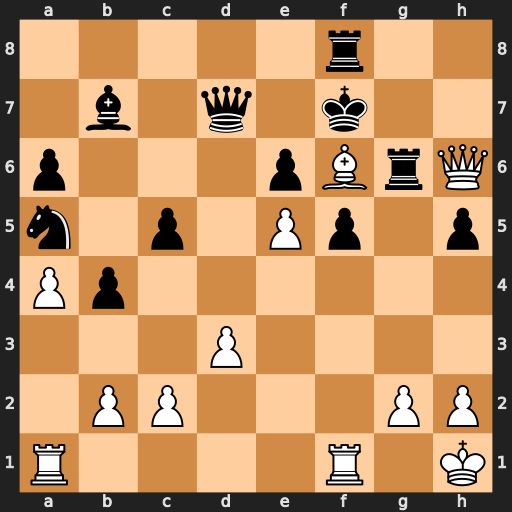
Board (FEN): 5r2/1b1q1k2/p3pBrQ/n1p1Pp1p/Pp6/3P4/1PP3PP/R4R1K
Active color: w
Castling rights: -
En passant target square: -
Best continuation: Qh7+ Ke8 Qxg6+